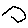
Label: hexagon